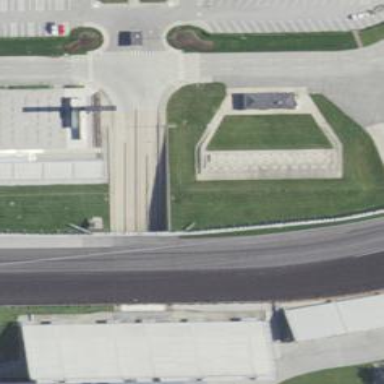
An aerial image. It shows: Raceway for motor sports.